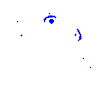
Particle: kaon